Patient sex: M
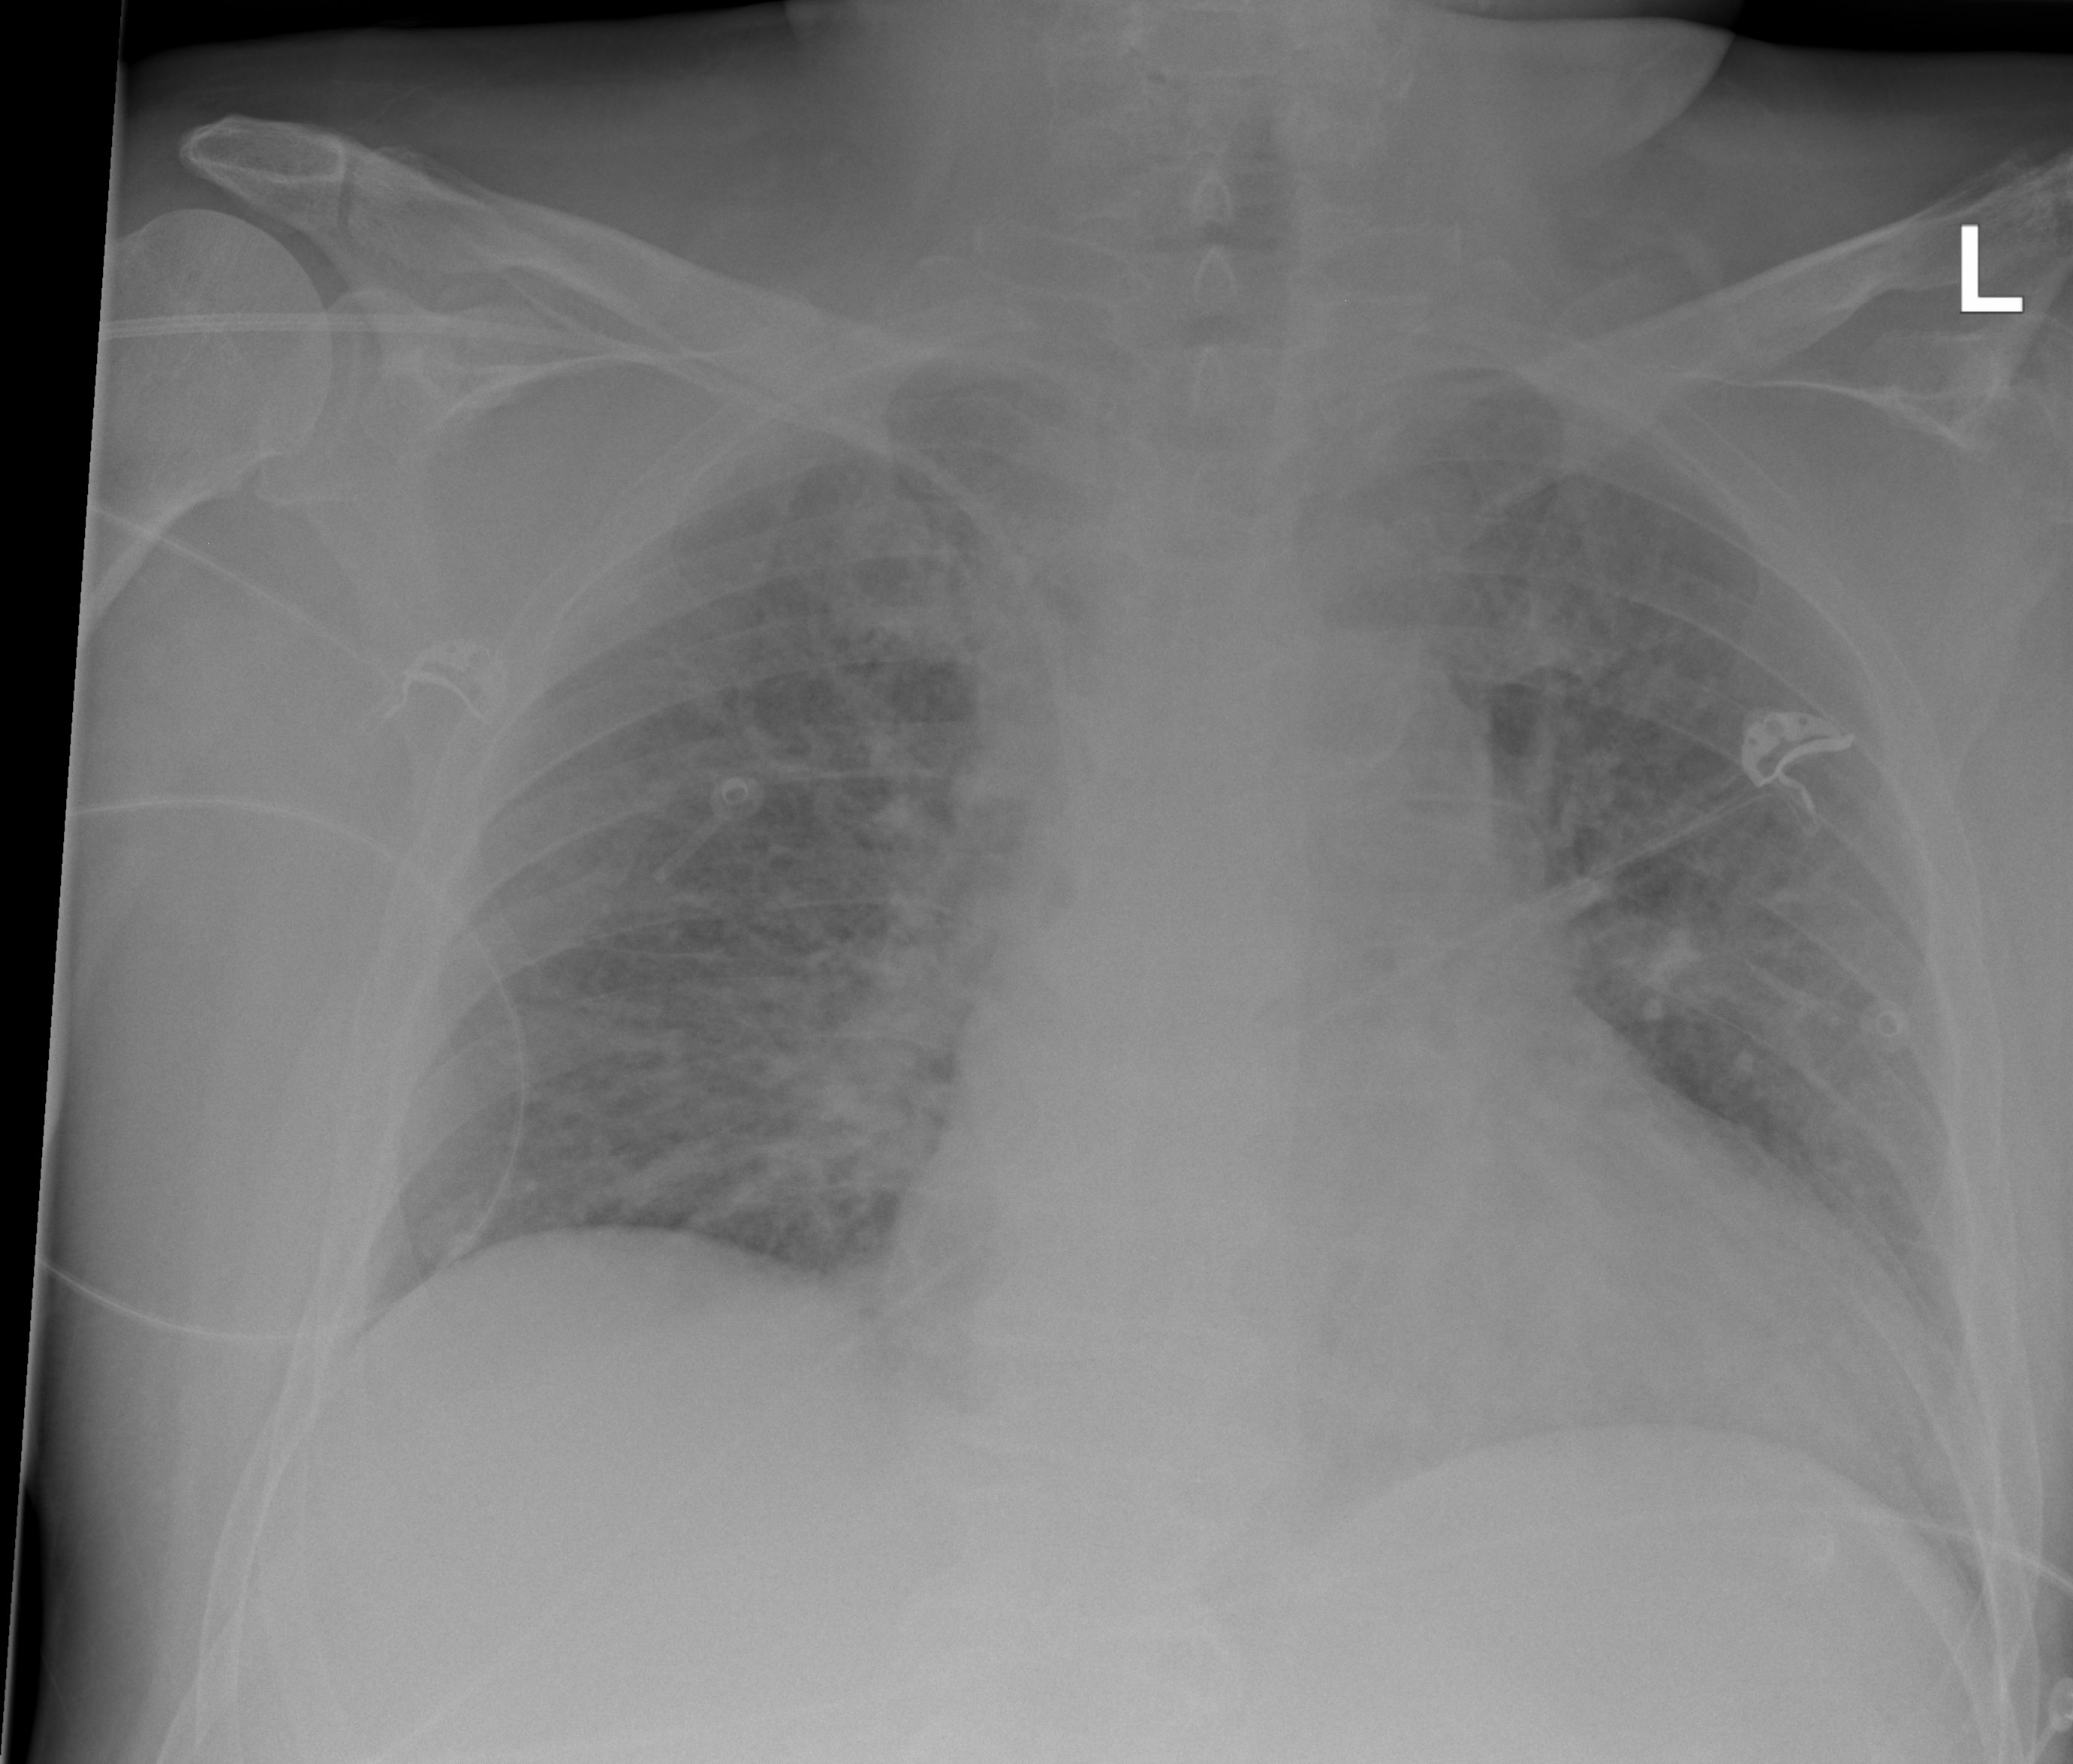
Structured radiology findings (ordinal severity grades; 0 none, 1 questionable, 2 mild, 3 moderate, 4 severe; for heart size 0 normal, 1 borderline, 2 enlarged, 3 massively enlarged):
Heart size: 2
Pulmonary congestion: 3
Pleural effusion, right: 0
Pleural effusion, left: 0
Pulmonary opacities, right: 2
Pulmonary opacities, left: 2
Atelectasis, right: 2
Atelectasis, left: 2